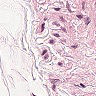
Metastatic tissue present: no